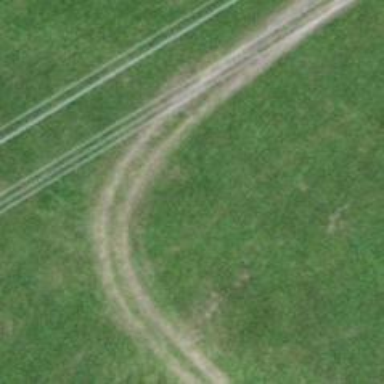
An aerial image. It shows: Unpaved track with grade 3 surface.